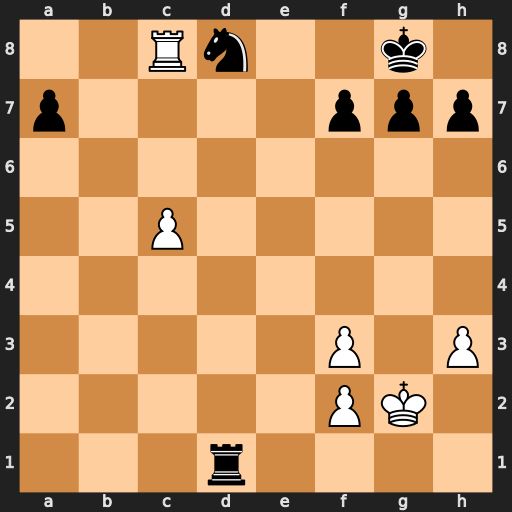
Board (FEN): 2Rn2k1/p4ppp/8/2P5/8/5P1P/5PK1/3r4
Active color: w
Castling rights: -
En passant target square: -
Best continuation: c6 g6 c7